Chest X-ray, PA view. Patient: 12 years old, sex M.
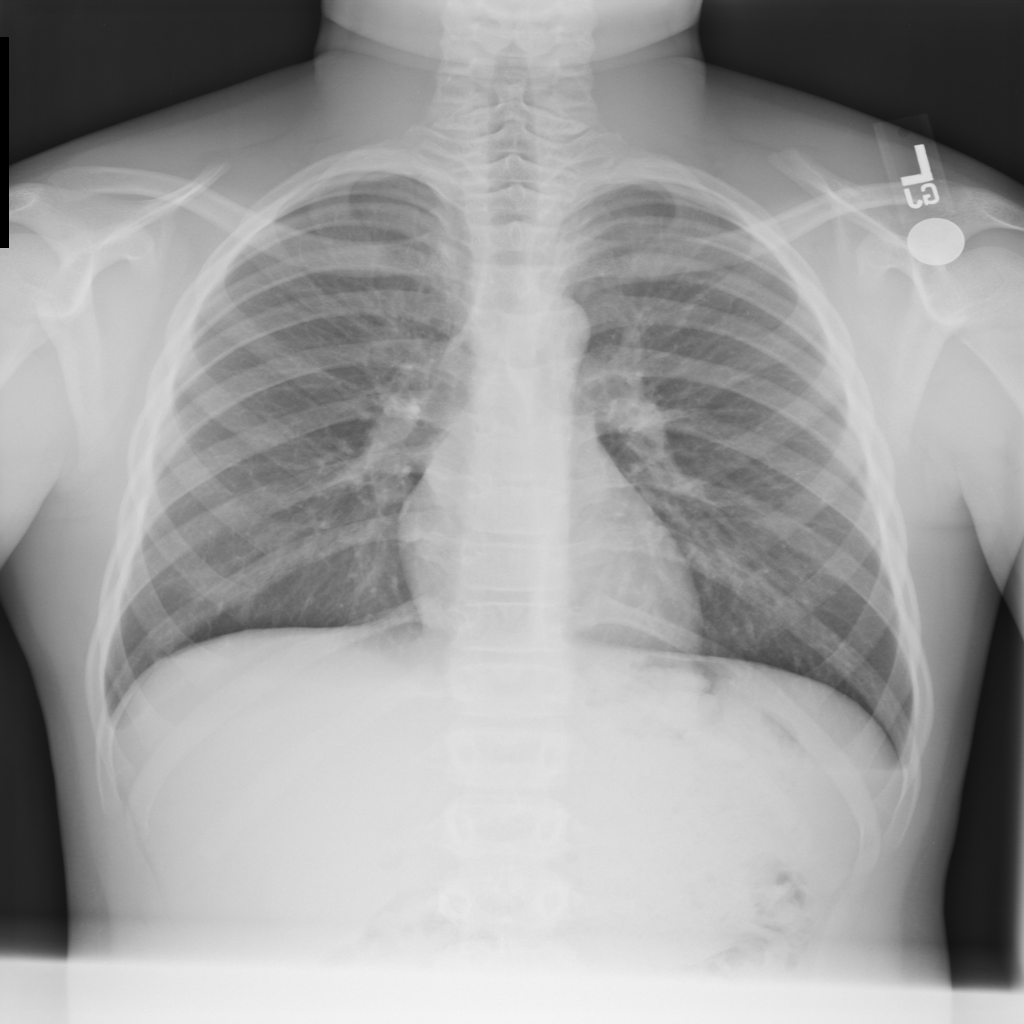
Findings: No Finding